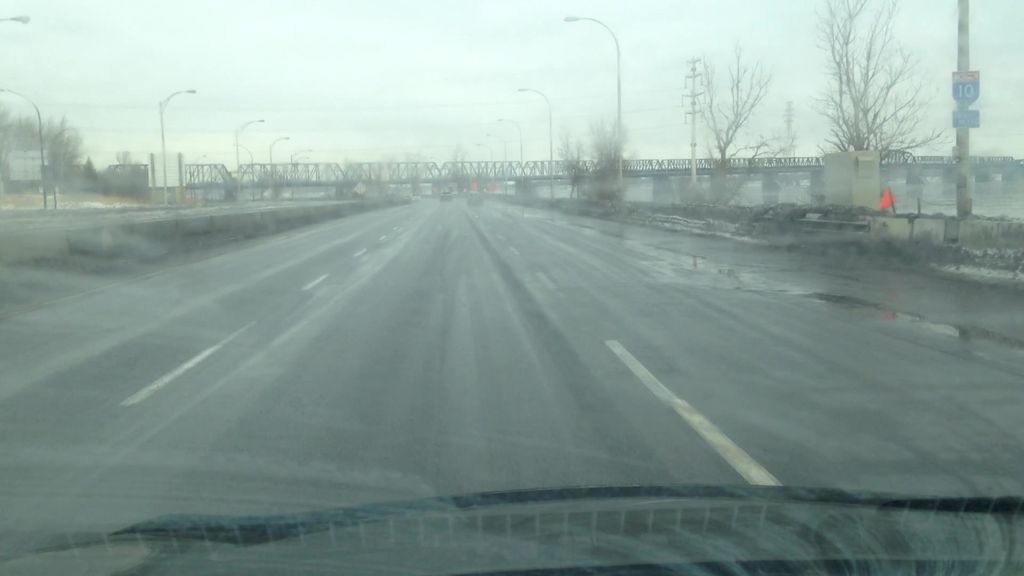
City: montreal